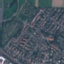
Land use / land cover class: Residential